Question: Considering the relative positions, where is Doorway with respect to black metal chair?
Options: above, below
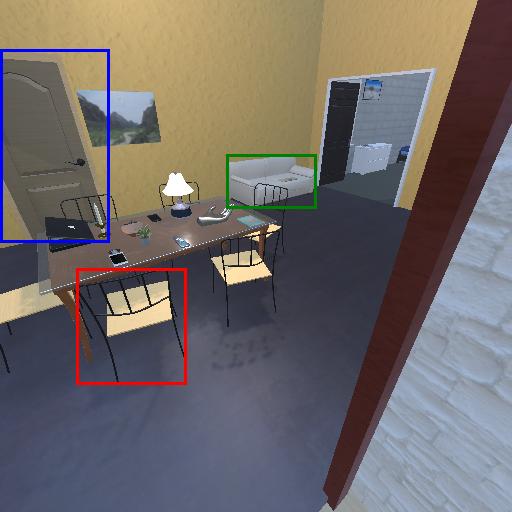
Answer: above